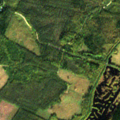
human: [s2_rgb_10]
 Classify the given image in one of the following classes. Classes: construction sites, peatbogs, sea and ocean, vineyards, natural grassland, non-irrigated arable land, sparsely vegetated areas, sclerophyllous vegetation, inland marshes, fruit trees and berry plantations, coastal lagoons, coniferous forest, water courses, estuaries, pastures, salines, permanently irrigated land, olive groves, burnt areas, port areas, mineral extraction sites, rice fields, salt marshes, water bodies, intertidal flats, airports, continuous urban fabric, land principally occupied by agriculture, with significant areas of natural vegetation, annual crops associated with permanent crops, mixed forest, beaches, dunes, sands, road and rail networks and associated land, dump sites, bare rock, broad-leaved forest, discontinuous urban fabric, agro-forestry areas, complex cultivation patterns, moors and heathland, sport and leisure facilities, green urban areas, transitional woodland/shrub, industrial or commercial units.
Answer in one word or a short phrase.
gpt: coniferous forest, mixed forest, water bodies